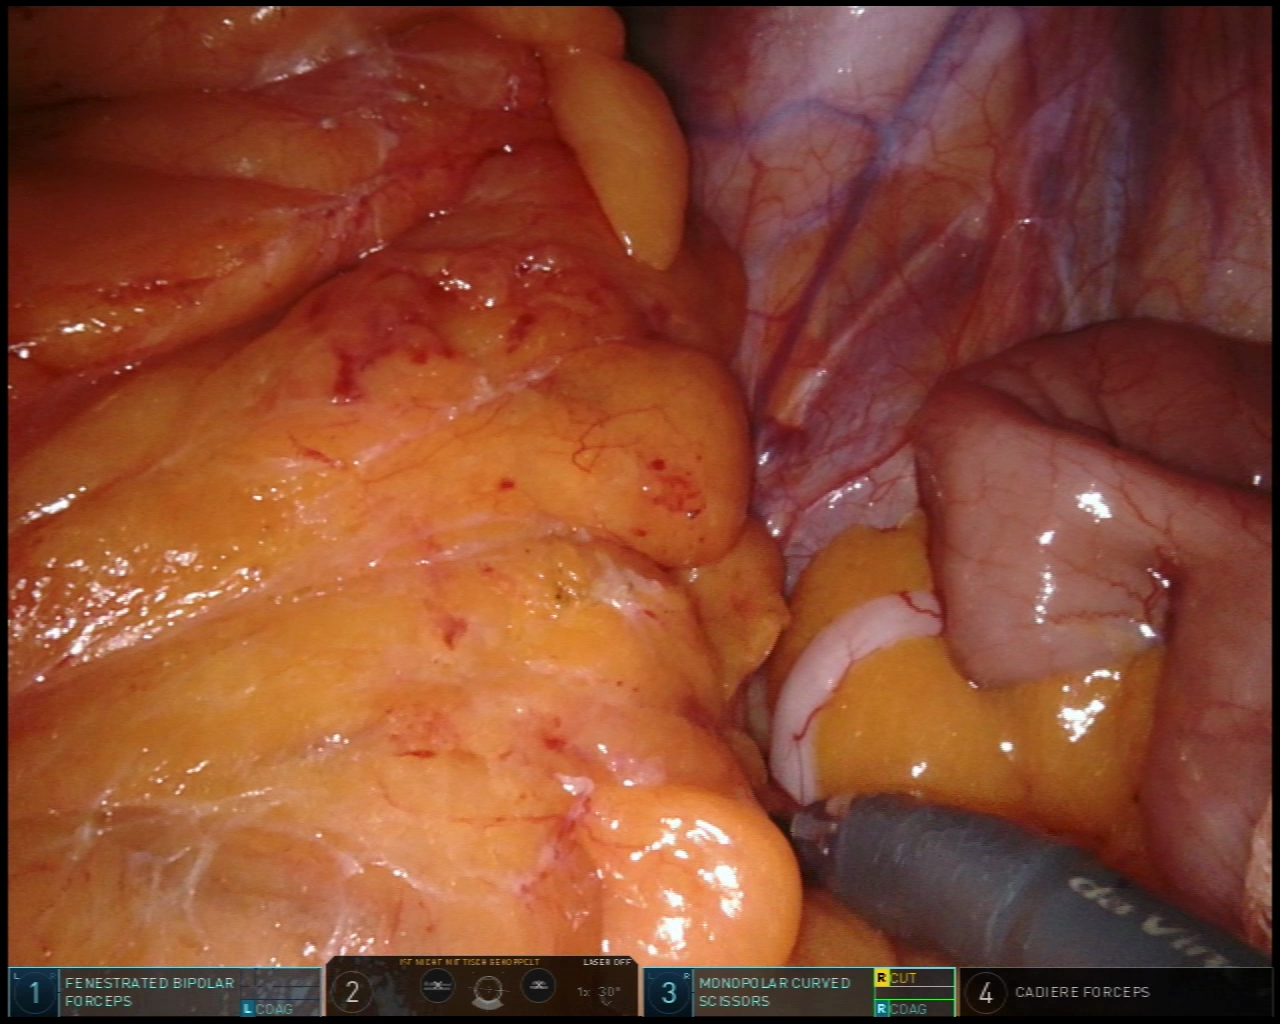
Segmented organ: small_intestine
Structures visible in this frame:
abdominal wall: yes
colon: no
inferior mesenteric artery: no
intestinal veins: no
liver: no
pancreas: no
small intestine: yes
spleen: no
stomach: no
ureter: no
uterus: no
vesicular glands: no